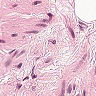
Metastatic tissue present: no